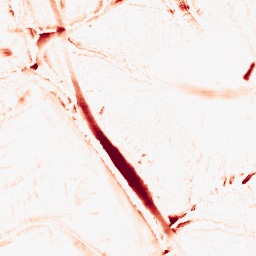
Category: morphological
Decomposition family: tophat
Decomposition parameters: size: 10
mode: white
Upsampling method: quintic
Upsampling parameters: scale: 2
Upsampling scale: 2